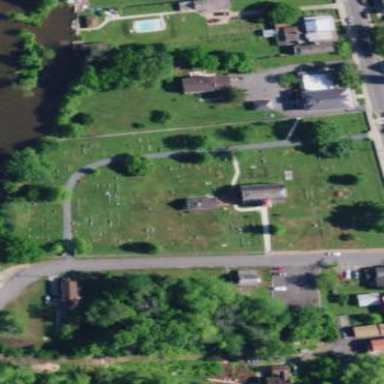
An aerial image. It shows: Graveyard.